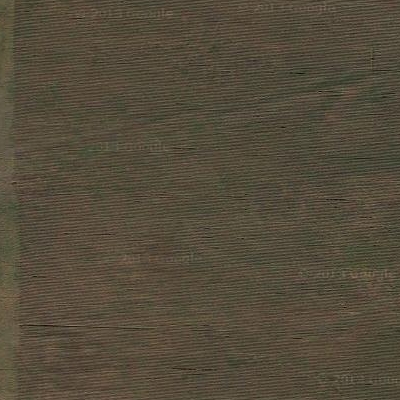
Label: Field